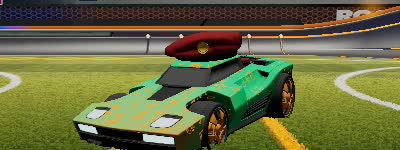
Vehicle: breakout